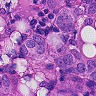
Metastatic tissue present: yes